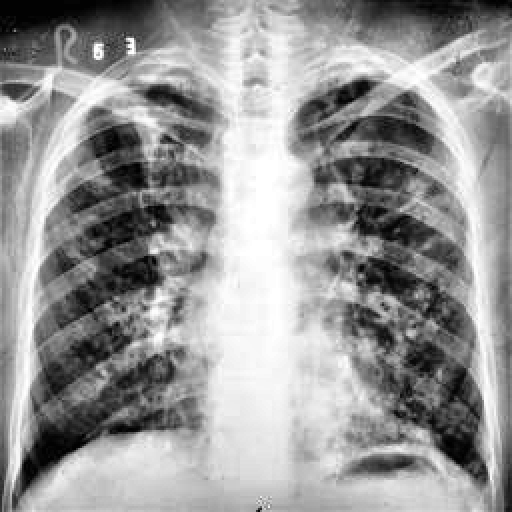
Finding: TUBERCULOSIS